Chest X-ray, PA view. Patient: 21 years old, sex F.
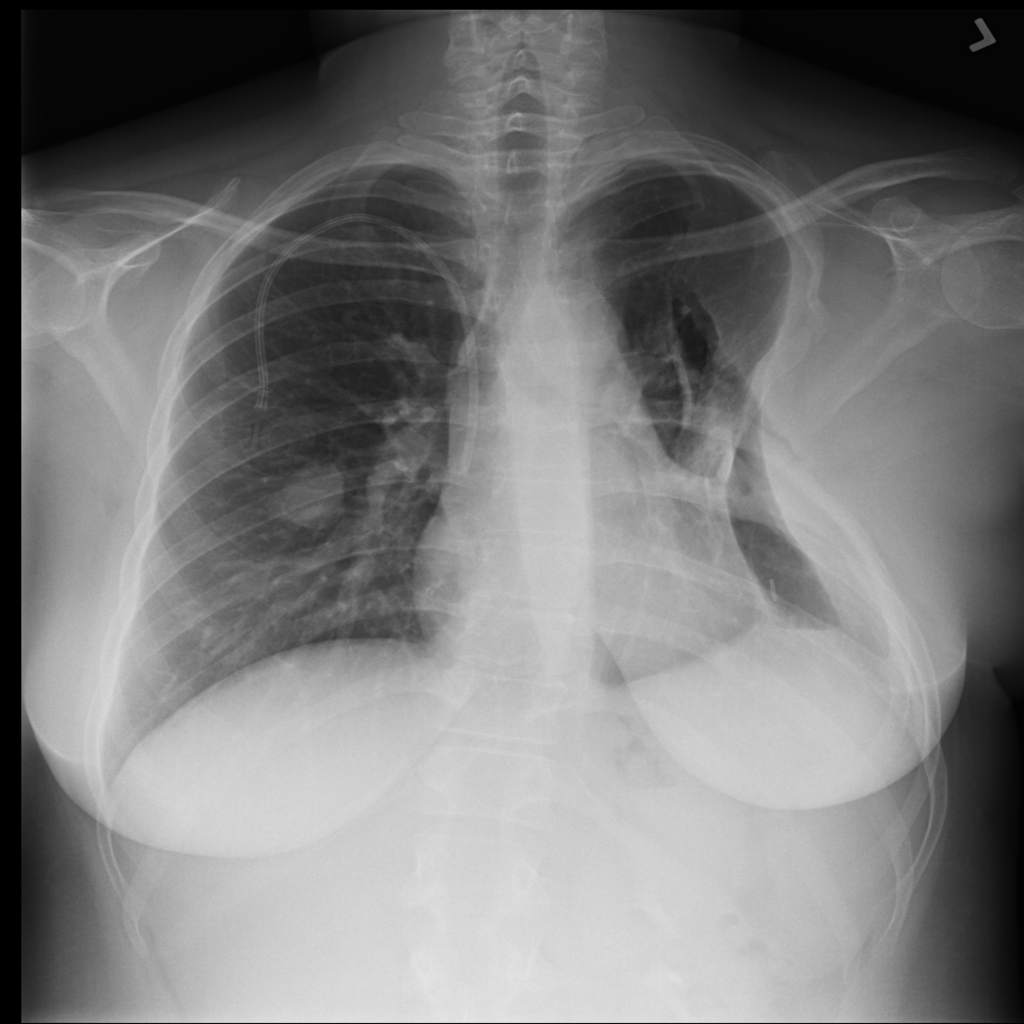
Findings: Mass